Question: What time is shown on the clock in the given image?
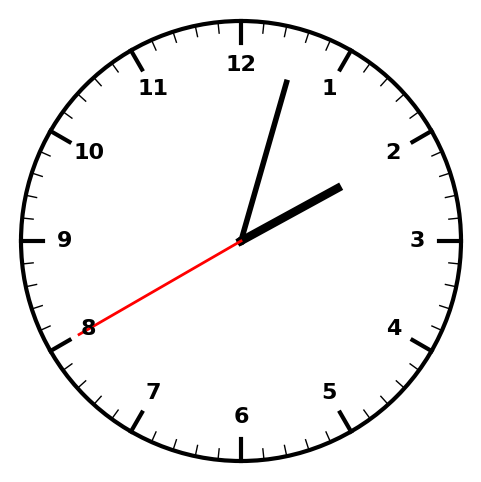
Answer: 02:02:40